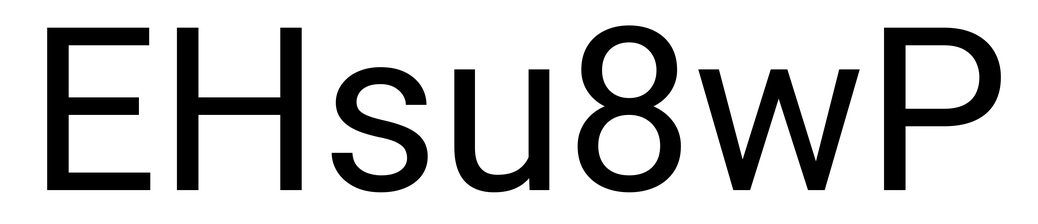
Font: Roboto_Regular